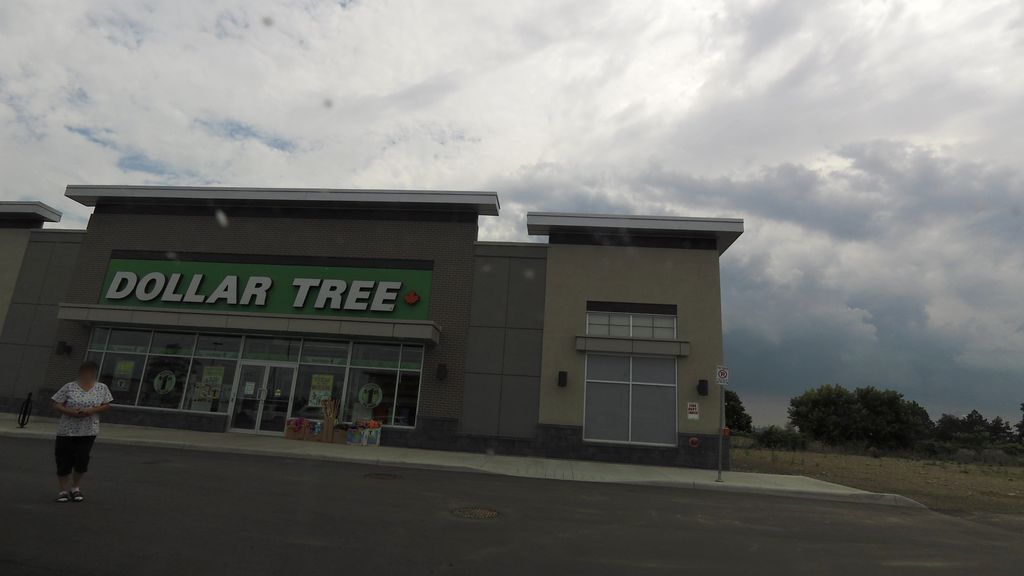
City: hamilton